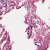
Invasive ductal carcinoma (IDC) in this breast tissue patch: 1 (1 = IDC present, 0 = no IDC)